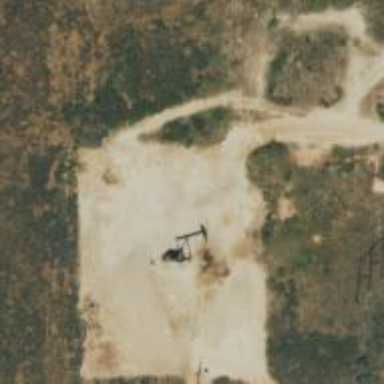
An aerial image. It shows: Petroleum well that is man-made.